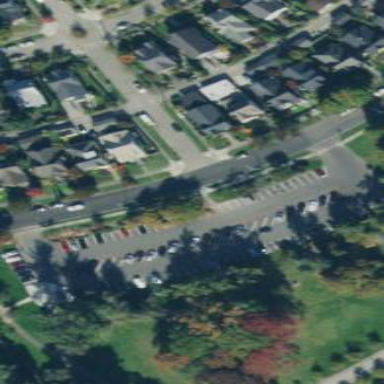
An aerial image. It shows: Parking area with surface.